Два жестких невесомых стержня длиной $l$ каждый скреплены концами в шарнире массой $m$. На концах стержней укреплены шарики, массы которых $m$ и $2m$. Конструкция поставлена на стол вертикально шарниром вверх и начинает разъезжаться от малого толчка так, что стержни все время остаются в вертикальной плоскости (см. рис). Трения нет.
Найдите скорость шарнира перед ударом о стол.
Найдите скорость шарика массой $2m$ в тот момент, когда угол между стержнями равен $90^\circ$.
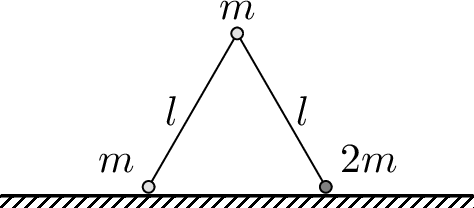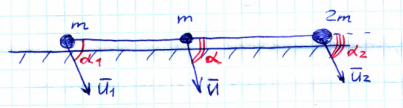
Найдите скорость шарнира перед ударом о стол.
Решение: Непосредственно перед ударом угол между стержнями развернутый (равен $180^\circ$). Т.к. стержни нерастяжимы и несжимаемы, то скорости $\bar u_1,\bar u$ и $\bar u_2$ имеют одинаковые горизонтальные проекции, т.е.$$u_1\cos\alpha_1=u\cos\alpha=u_2\cos\alpha_2.$$$\bar g \bot$ горизонтали $\Rightarrow$ импульс по горизонтали сохраняется $\Rightarrow$ $$\Rightarrow mu_1\cos\alpha_1+mu\cos\alpha+2mu_2\cos\alpha_2=4m(cos\alpha_1\cdot u_1)=0\Rightarrow \\\Rightarrow u_1\cos\alpha_1=0$$Итак $u_1\cos\alpha_1=u\cos\alpha=u_2\cos\alpha_2$Грузы $m$ и $2m$ скользят по столу $\Rightarrow$ $\bar u_1$ и $\bar u_2$ имеют только горизонтальные составляющие, которые как мы выяснили, равны нулю.Итак, $\bar u_1=\bar u_2=0$.Из ЗСЭ: $\frac{u^2m}{2}=mgL\Rightarrow u=\sqrt{2gL}$
Ответ: $u=\sqrt{2gL}$

Найдите скорость шарика массой $2m$ в тот момент, когда угол между стержнями равен $90^\circ$.
Решение: Из условия жесткости стержней можно найти две перпендикулярные составляющие скорости шарнира (см. рисунок).Горизонтальная составляющая импульса системы равна нулю $\Rightarrow 2mv+\frac{mv}{2}=\frac{mv}{2}+mW\Rightarrow w=\frac53v$.ЗСЭ: $\frac{mw^2}{2}+\frac m2\left((\frac{w}{\sqrt2})^2+ (\frac{v}{\sqrt2})^2 \right)+ \frac{2mv^2}{2}=mgL(\left(1-\frac{1}{\sqrt2}\right)$.Имеем $2gl\left(1-\frac{1}{\sqrt2}\right)=\frac32w^2+\frac52v^2$.С учетом $w=\frac53v$ имеем$$2gl\left(1-\frac{1}{\sqrt2}\right)= \frac{20}{3} v^2 \\v=\sqrt{\frac{3}{10}gl\left(1-\frac{1}{\sqrt2}\right)}.$$
Ответ: $$v=\sqrt{\frac{3}{10}gl\left(1-\frac{1}{\sqrt2}\right)}.$$
Темы:
T, Механика, Динамика, ЗСЭ, ЗСИ, Всероссийские